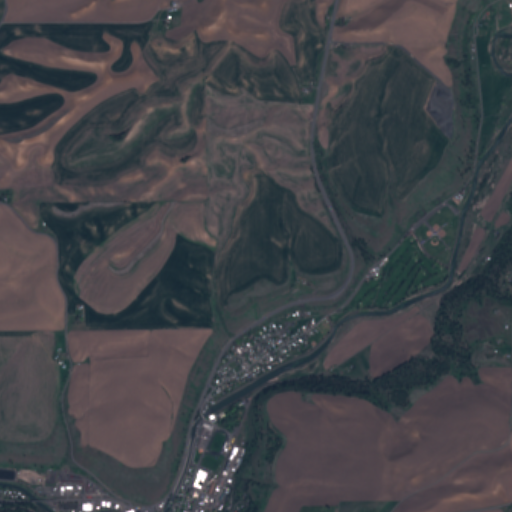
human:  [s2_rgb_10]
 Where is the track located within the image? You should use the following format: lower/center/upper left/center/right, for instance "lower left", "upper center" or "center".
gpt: The track is located in the lower center of the image.
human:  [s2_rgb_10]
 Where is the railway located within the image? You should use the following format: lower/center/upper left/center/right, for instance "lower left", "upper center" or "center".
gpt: The railway is located in the lower left of the image.
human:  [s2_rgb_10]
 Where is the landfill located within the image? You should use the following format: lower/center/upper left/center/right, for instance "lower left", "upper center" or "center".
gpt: There is no landfill in the image.